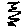
Label: zigzag